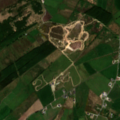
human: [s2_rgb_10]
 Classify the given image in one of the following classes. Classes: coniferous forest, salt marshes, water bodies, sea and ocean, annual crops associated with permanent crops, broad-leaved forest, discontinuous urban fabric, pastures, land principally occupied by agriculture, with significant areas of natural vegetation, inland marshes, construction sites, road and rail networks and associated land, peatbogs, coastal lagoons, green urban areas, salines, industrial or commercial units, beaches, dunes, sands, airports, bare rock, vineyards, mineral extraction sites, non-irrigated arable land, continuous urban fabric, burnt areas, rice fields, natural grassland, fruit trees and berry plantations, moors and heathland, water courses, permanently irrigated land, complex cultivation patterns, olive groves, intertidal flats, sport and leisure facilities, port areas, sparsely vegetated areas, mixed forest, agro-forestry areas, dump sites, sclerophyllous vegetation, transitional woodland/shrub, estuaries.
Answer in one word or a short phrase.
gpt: pastures, peatbogs